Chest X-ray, AP view. Patient: 45 years old, sex M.
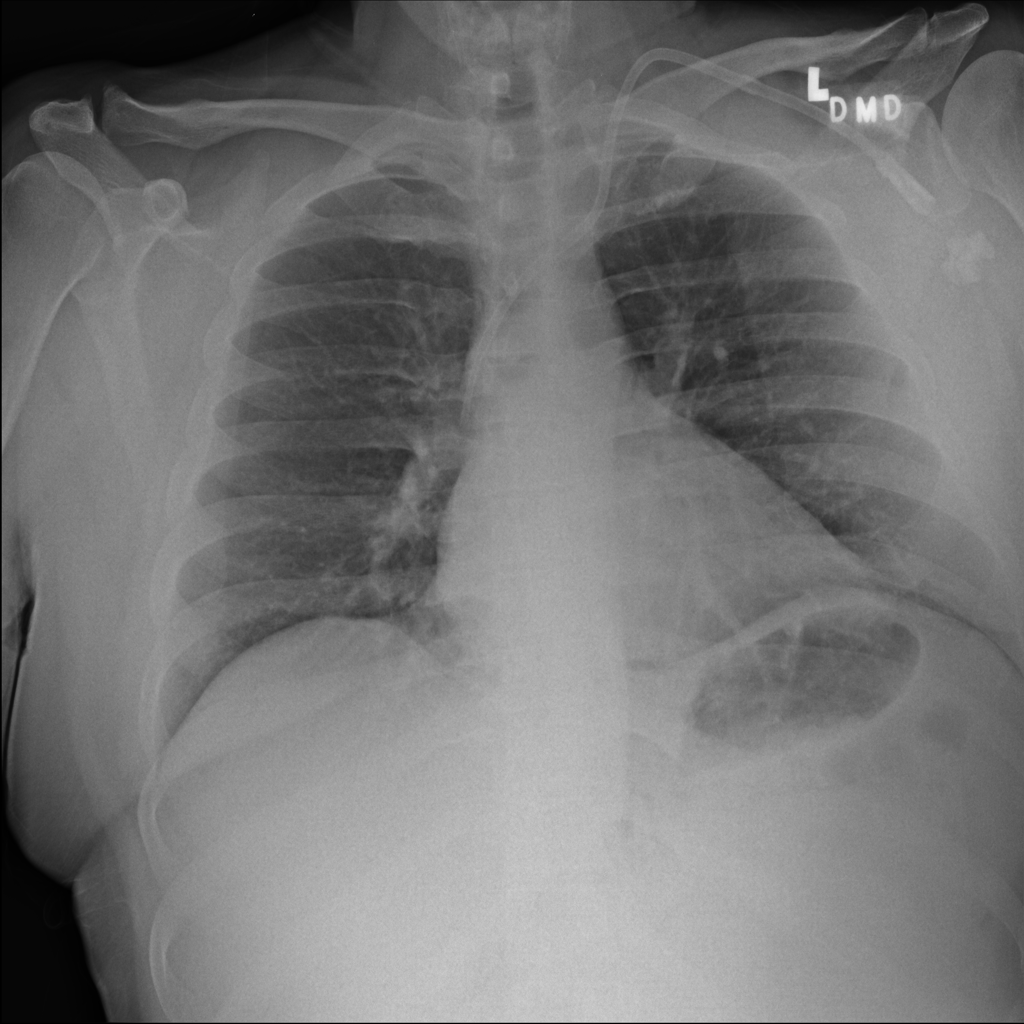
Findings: No Finding